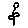
Label: flower